Aerial crown-view tile of a tropical tree (Barro Colorado Island, Panama), acquired 20250414:
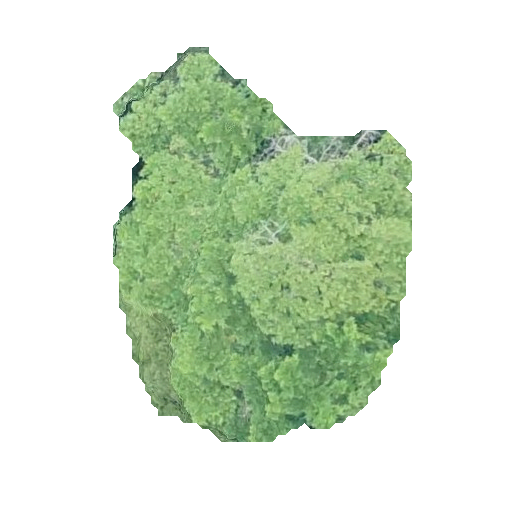
Species: Nectandra lineata
GBIF accepted scientific name: Nectandra lineata
Crown area: 129.322 m²